Question: In my android application i have list view and detail view for each list item. For tablets i have shown list view of items and selected item's detail view as follows.

So my problem is how can i highlight the selected item after user clicks on list item.
I am using a BaseAdapter to load list view.How can i do this any idea??
Yes as chintan khetiya mentioned i have used following xml file as the background of list item but it will not delighted the selected item. What have i missed?
'''
<?xml version="1.0" encoding="utf-8"?>
<selector xmlns:android="http://schemas.android.com/apk/res/android">
<item
android:state_selected="false"
android:state_pressed="false"
android:drawable="@color/abs__background_holo_light" />
<item android:state_pressed="true"
android:drawable="@color/action_bar_blue" />
<item android:state_selected="true"
android:state_pressed="false"
android:drawable="@color/action_bar_blue" />
</selector>
'''
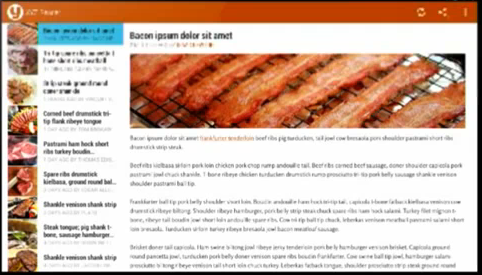
Answer: > my problem is how can i highlight the selected item after user clicks on list item.
I think you are asking about selector. Mean if the list row in focus state then it should be look different form all other row. Same thing when you press or Touch the Row.
For that you have to make <URL> File in Drawable folder and just put that selector file in your list row
That file should have different tag like 'Focus-Click-Press' and change the Drawable as per state.
Just Replace Your icon and save in Drawable folder.
'''
<?xml version="1.0" encoding="utf-8"?>
<selector xmlns:android="http://schemas.android.com/apk/res/android">
<!-- Pressed -->
<item android:drawable="@drawable/p_paly_press" android:state_pressed="true"/>
<!-- selected -->
<item android:drawable="@drawable/p_play" android:state_selected="true"/>
<!-- focused -->
<item android:drawable="@drawable/p_paly_press" android:state_focused="true"/>
<!-- default -->
<item android:drawable="@drawable/p_play"/>
</selector>
'''